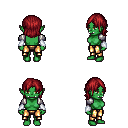
a pixel art fantasy rpg character, female body template, orc, green skin, steel arm armor, gold greaves, brunette long bangs hairstyle, white cloth bracers, four views (front, back, left, right), 2x2 character sprite sheet, small pixel art, hard edges, no anti-aliasing